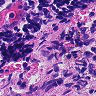
Metastatic tissue present: yes